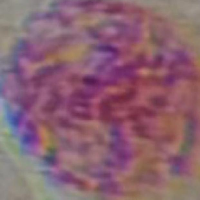
Label: prophase